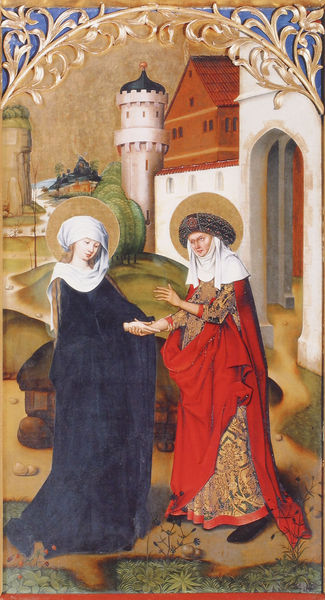
Titel: Blaubeuren, Hochaltar der ehemaligen Abteikirche St. Johannes der Täufer
Künstler: Gregor Erhart
Standort: Blaubeuren, Klosterkirche (EU - D - BW); Herstellungsort: Ulm (EU - D - BW)
Schlagwörter: baum, blau, blätter, gemälde, hand, wasser, weiß, frauen, stadt, blumen, braun, frau, hut, kleid, kleider, schwarz, strasse, tür, zeichnung, gebäude, gras, haus, rot, schleier, schloss, weg, wiese, gespräch, malerei, gesicht, bild, hände, signatur, gold, gewänder, blatt, turm, engel, kopfbedeckung, bogen, fassade, zwei, rundbogen, zwei frauen, kopftuch, ornamente, verzierung, tor, eingang, kloster, palast, jungfrau, nonne, besuch, heiligenschein, mittelalter, elisabeth, heilige, freundschaft, heilig, maria, madonna, turban, verzierungen, ikone, verkündung, sankt, schwazr, visitatio, wasser fluss, religon, we, gandalf, kiks, kika, kika livee